Interaction volume radius: 5 \u00c5
Interaction volume height: 10 \u00c5
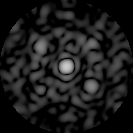
Disorder parameter: 0.6311